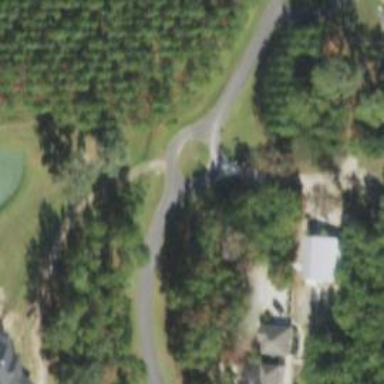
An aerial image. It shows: Turning loop on the road.